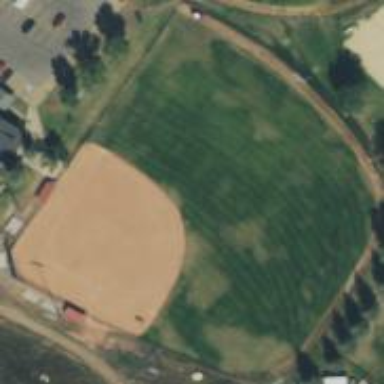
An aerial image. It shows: Baseball pitch for leisure and sports activities.